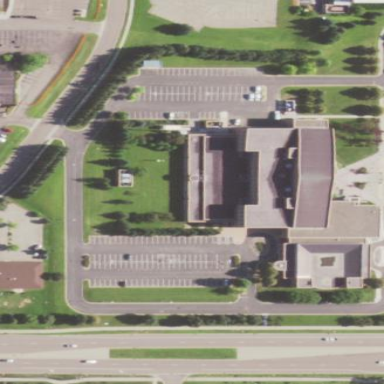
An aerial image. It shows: Office building.